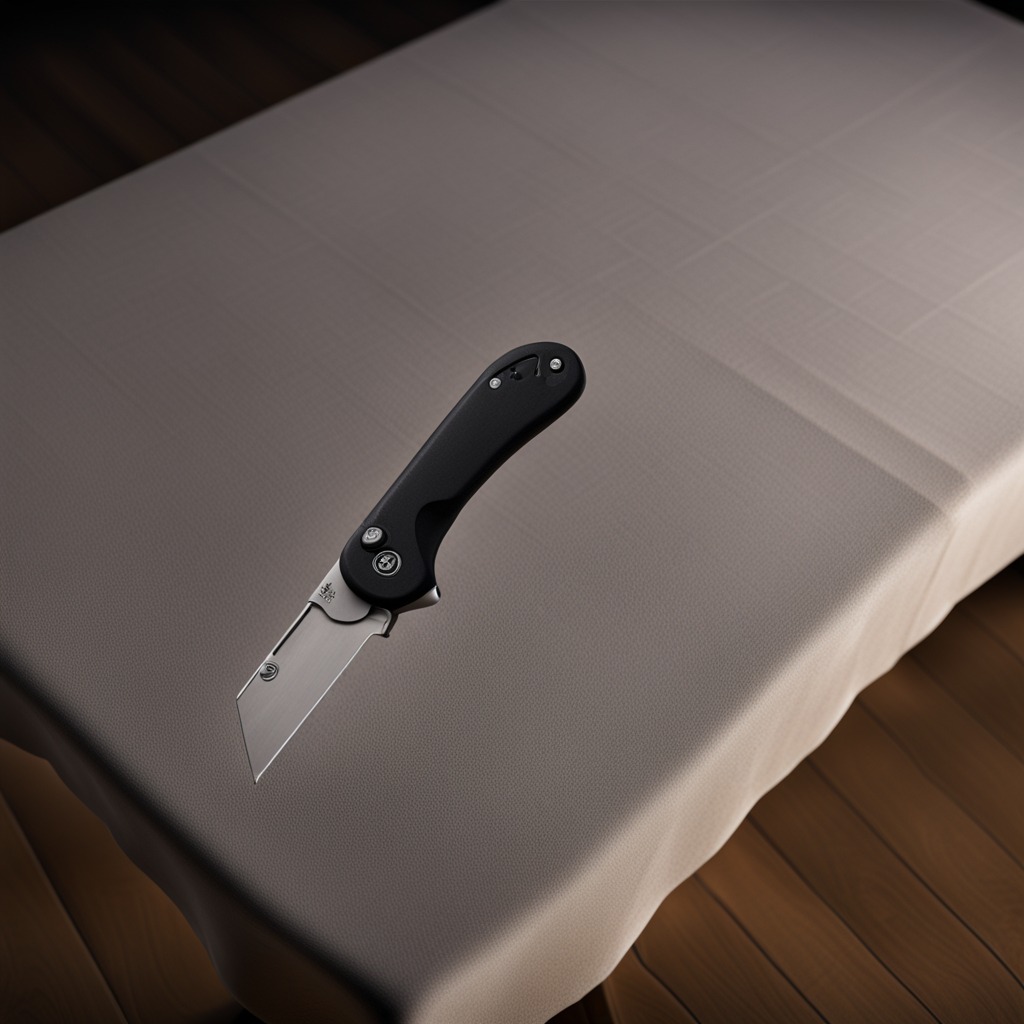
A utility knife lying on a wooden table inside a workshop at night.